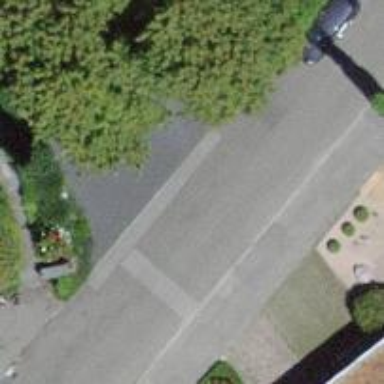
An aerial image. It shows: Residential road with asphalt surface. Sidewalk is present on the left side.